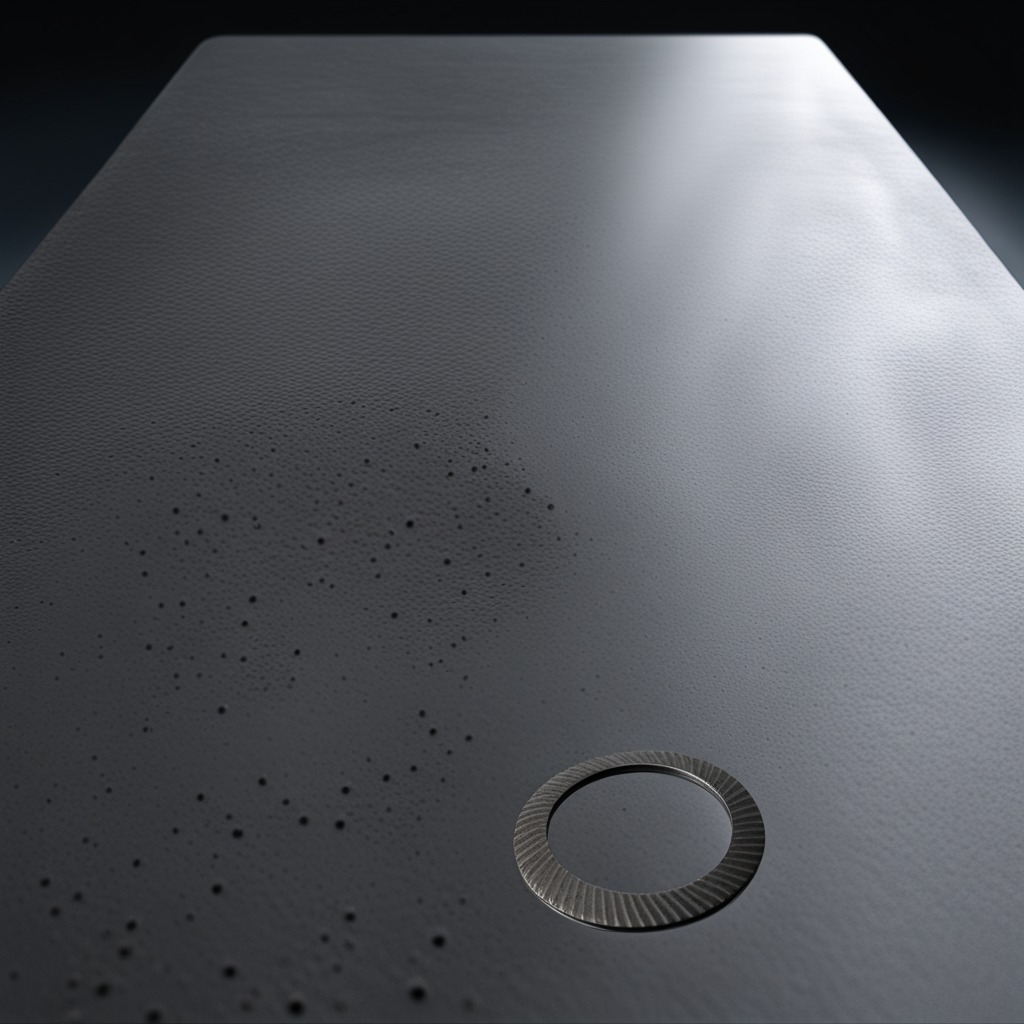
A flat metal washer lies on a clean granite table inside a workshop at night dim ambient light soft shadows worn but